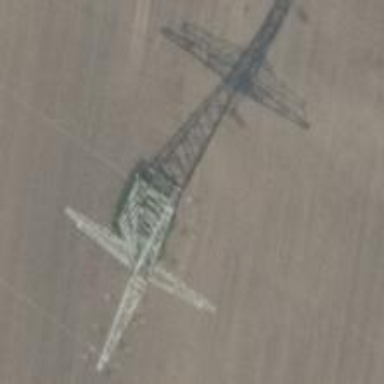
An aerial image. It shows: Lattice tower structure of straight power line.